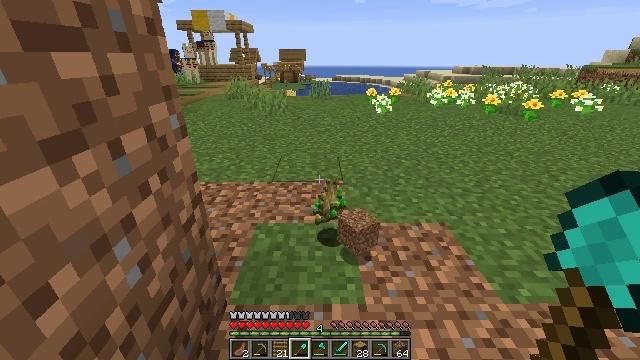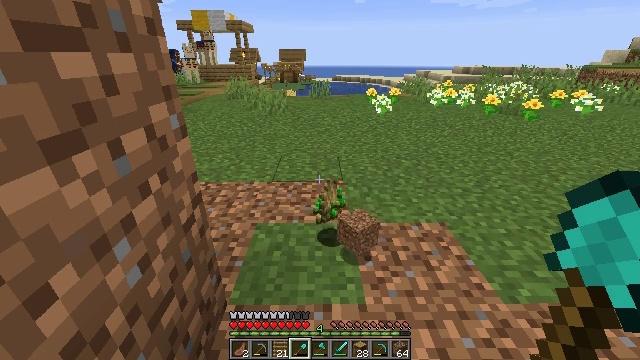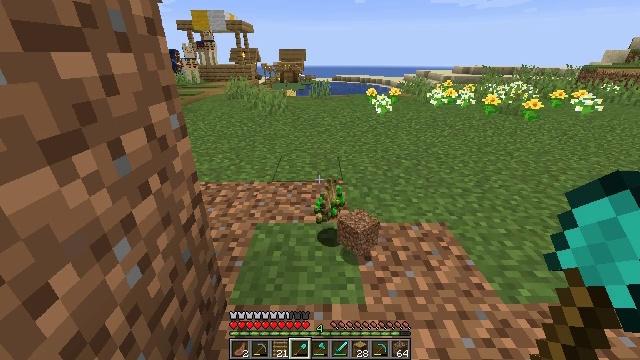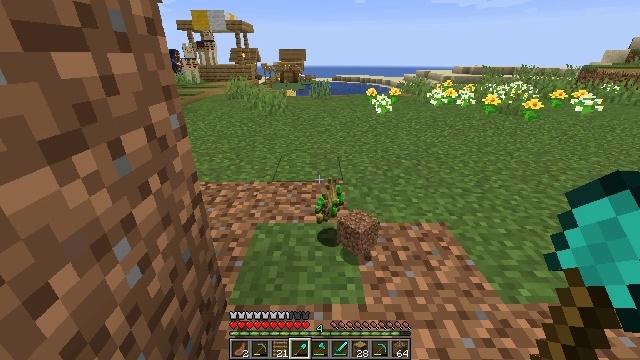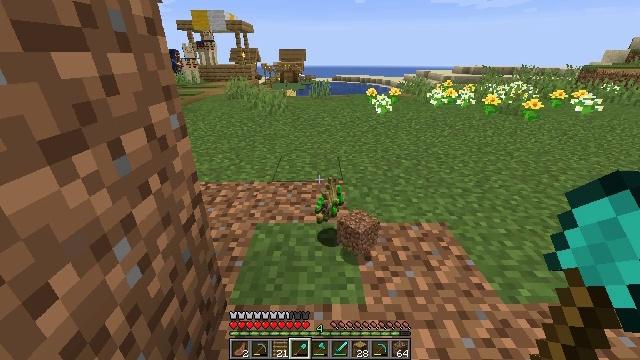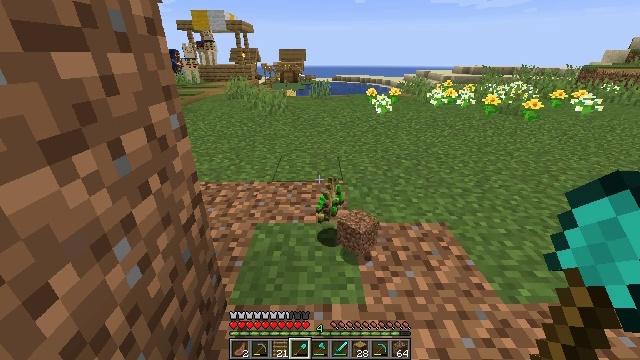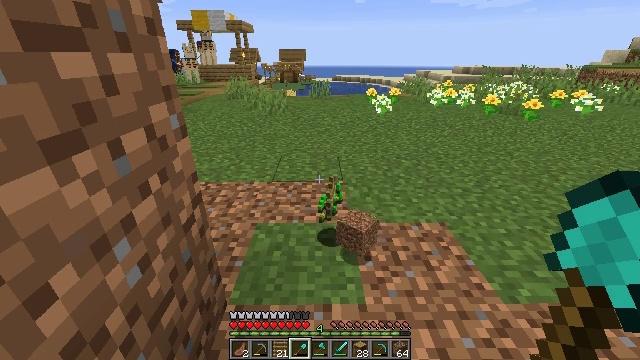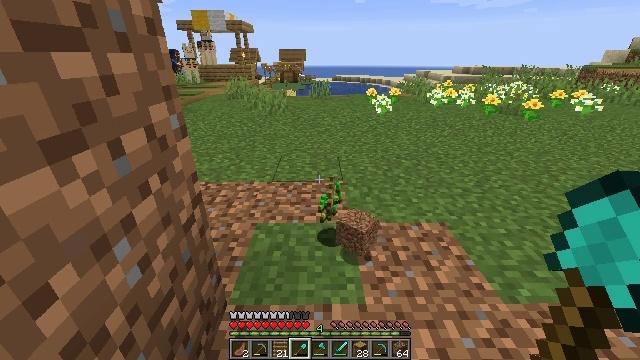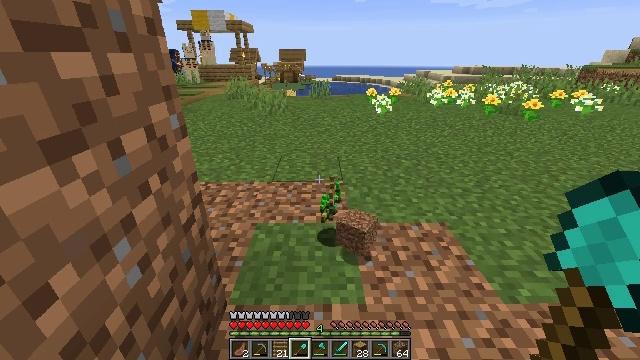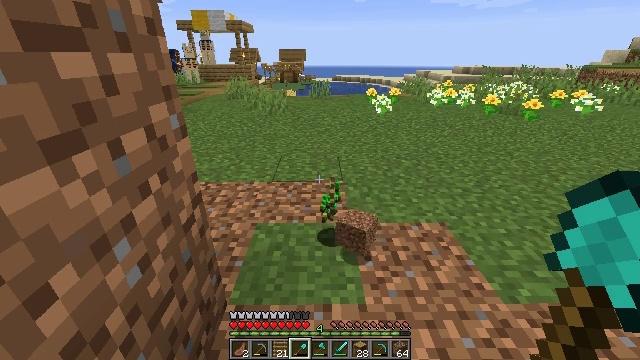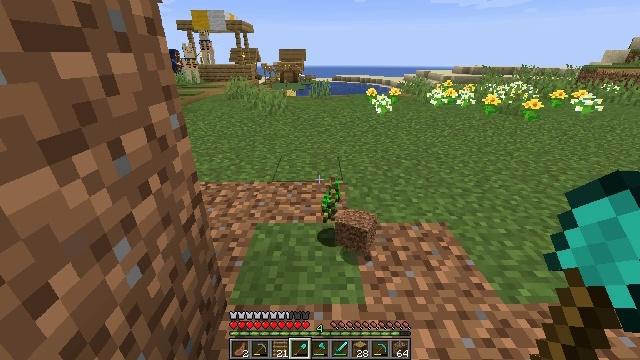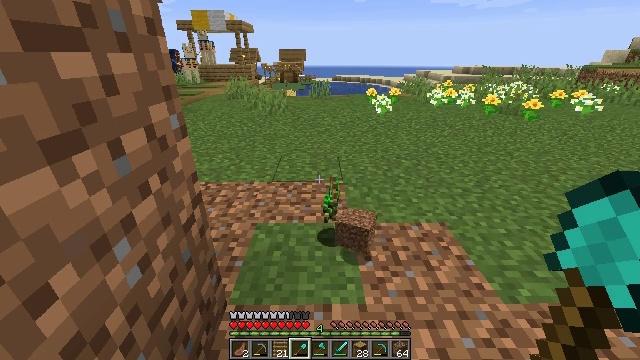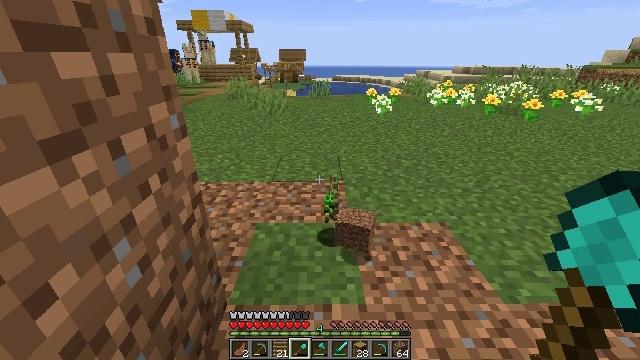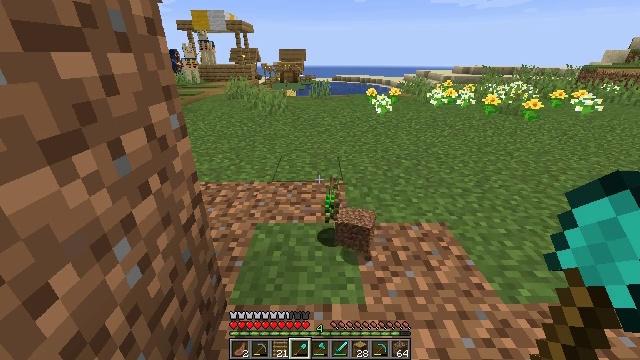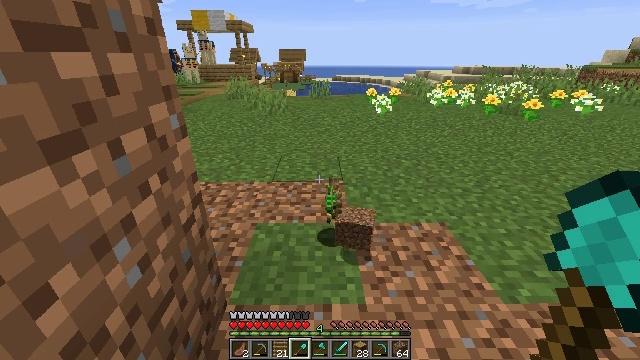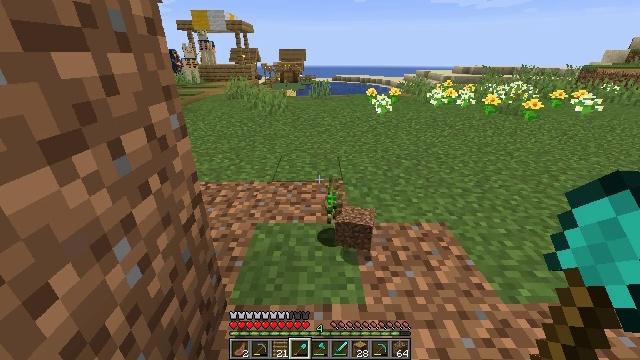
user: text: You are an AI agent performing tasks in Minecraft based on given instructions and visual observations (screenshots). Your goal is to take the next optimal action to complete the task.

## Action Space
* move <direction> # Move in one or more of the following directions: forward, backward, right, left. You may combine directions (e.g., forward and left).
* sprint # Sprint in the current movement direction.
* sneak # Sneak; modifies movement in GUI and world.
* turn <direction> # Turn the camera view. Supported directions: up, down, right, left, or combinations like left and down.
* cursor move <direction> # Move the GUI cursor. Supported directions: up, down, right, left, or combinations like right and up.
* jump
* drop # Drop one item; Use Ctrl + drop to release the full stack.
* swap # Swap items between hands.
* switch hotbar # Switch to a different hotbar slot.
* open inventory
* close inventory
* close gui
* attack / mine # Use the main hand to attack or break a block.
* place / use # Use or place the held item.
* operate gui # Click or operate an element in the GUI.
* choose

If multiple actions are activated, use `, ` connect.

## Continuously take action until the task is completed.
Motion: motion action
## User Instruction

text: Reclaim farmland by breaking it.
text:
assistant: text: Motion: no_op
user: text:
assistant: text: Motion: no_op
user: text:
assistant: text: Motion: no_op
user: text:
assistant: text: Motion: no_op
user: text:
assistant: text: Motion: no_op
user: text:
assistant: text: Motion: no_op
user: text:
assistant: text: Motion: no_op
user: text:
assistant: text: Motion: no_op
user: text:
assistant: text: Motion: no_op
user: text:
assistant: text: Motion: no_op
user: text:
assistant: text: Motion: no_op
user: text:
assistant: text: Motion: no_op
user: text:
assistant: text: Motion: no_op
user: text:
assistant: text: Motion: no_op
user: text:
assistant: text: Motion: no_op
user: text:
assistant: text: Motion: no_op
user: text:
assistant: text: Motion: no_op
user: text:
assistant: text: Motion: no_op
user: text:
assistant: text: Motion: no_op
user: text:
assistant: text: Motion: no_op
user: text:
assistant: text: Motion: no_op
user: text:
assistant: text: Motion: no_op
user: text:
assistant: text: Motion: no_op
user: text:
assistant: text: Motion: no_op
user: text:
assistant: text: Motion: no_op
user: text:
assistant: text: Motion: no_op
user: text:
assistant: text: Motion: no_op
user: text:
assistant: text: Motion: no_op
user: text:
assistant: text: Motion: no_op
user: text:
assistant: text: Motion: no_op